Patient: sex M, age 51
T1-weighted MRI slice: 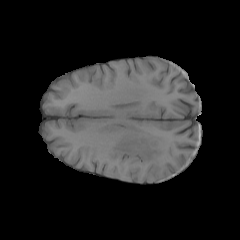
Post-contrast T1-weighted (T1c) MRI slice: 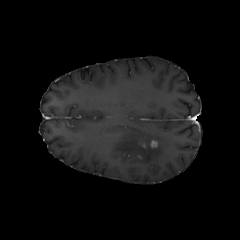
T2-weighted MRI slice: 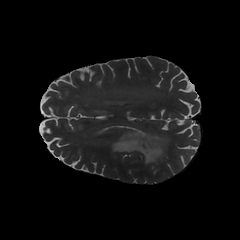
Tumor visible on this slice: yes
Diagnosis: Glioblastoma, IDH-wildtype
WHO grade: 4